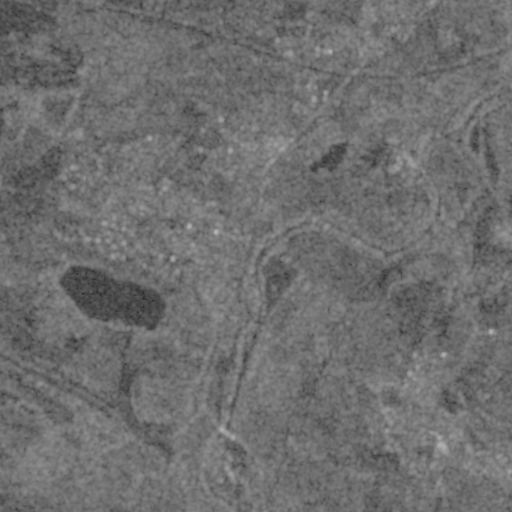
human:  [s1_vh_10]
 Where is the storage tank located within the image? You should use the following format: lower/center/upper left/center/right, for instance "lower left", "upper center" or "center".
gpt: The storage tank is located in the lower right of the image.
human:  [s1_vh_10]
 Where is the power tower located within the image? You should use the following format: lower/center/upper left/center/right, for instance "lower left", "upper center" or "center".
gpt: There is no power tower in the image.

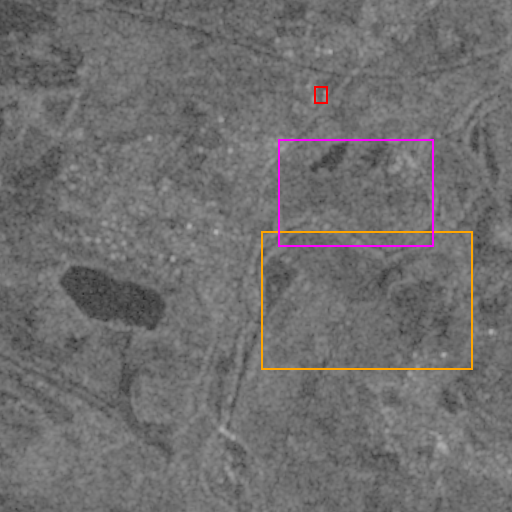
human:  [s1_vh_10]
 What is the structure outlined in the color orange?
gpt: The structure outlined in orange is a crop field.
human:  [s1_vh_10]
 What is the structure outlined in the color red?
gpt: The structure outlined in red is a park.
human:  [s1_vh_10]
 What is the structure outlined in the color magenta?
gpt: The structure outlined in magenta is a quarry.
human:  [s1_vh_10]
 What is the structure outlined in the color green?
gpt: There is no green outline.